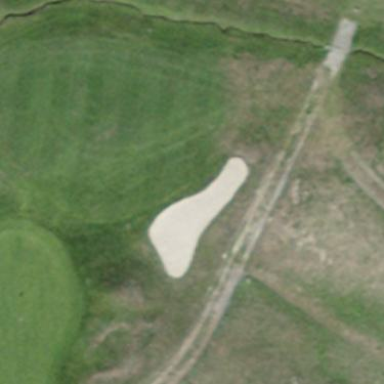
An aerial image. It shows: Golf bunker filled with sandy terrain.